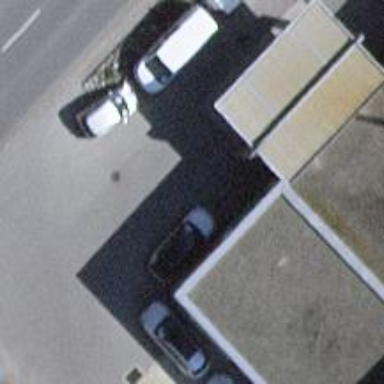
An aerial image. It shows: Car repair shop.